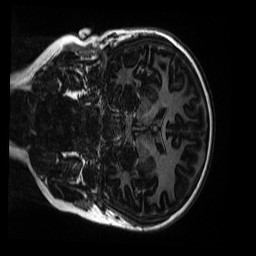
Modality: MP2RAGE
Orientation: coronal
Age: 9
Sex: female
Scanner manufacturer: siemens
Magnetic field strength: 3 T
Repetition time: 4 s
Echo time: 0.00303 s